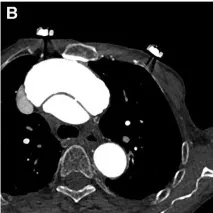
(B,C) Type A aortic dissection in the transverse plane.
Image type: radiology (ct)